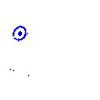
Particle: pion